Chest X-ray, AP view. Patient: 20 years old, sex M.
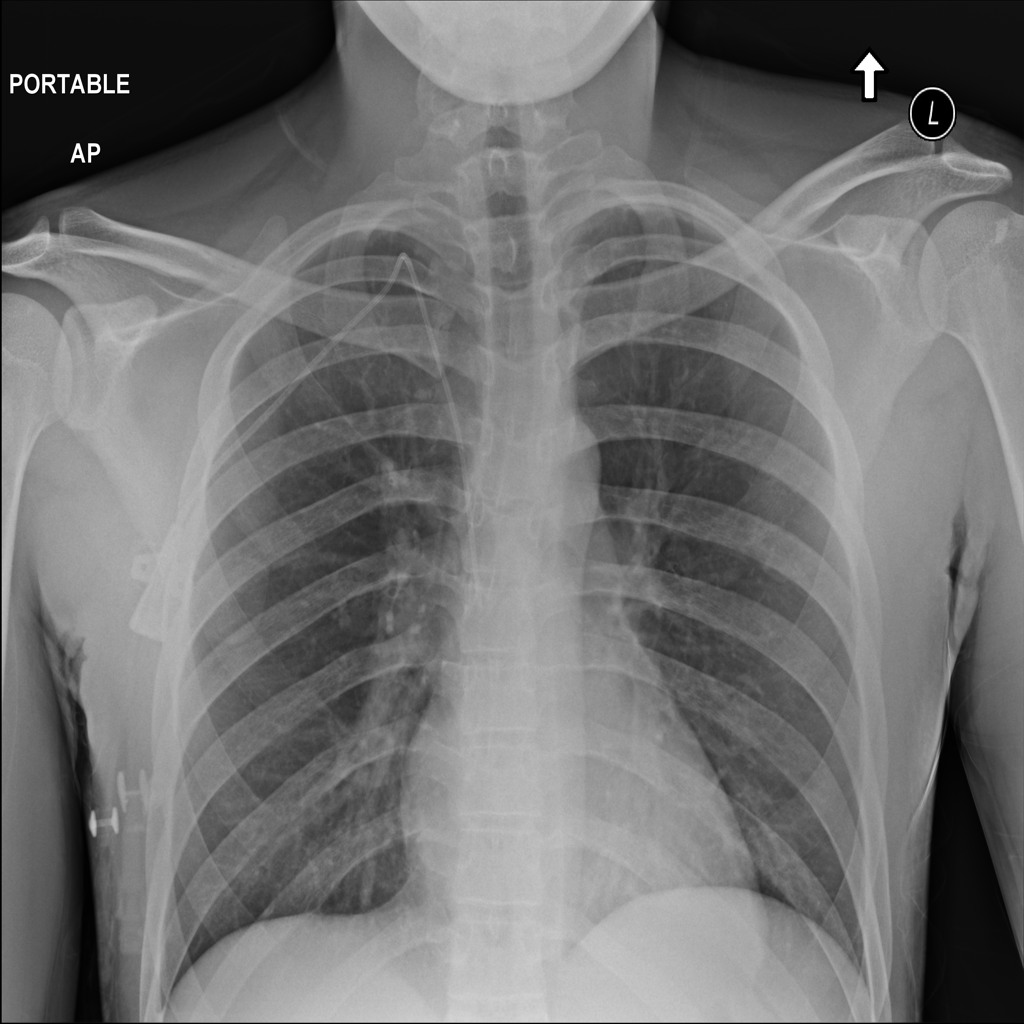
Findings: No Finding